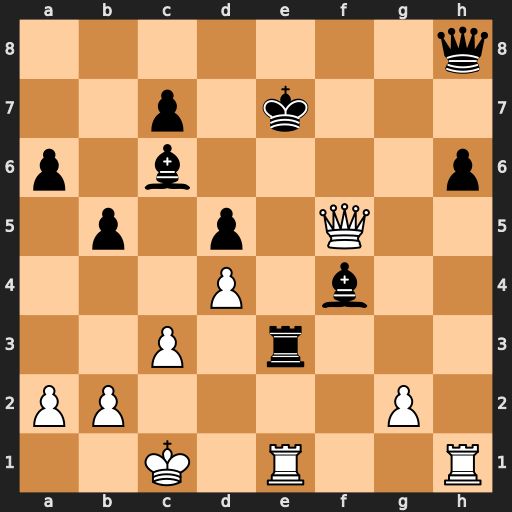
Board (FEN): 7q/2p1k3/p1b4p/1p1p1Q2/3P1b2/2P1r3/PP4P1/2K1R2R
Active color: w
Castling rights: -
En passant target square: -
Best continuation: Qxf4 Rxe1+ Rxe1+